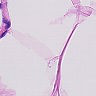
Metastatic tissue present: no